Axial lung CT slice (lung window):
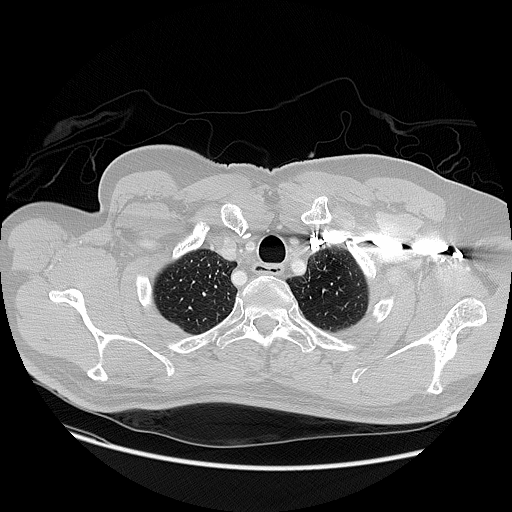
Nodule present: no